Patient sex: M
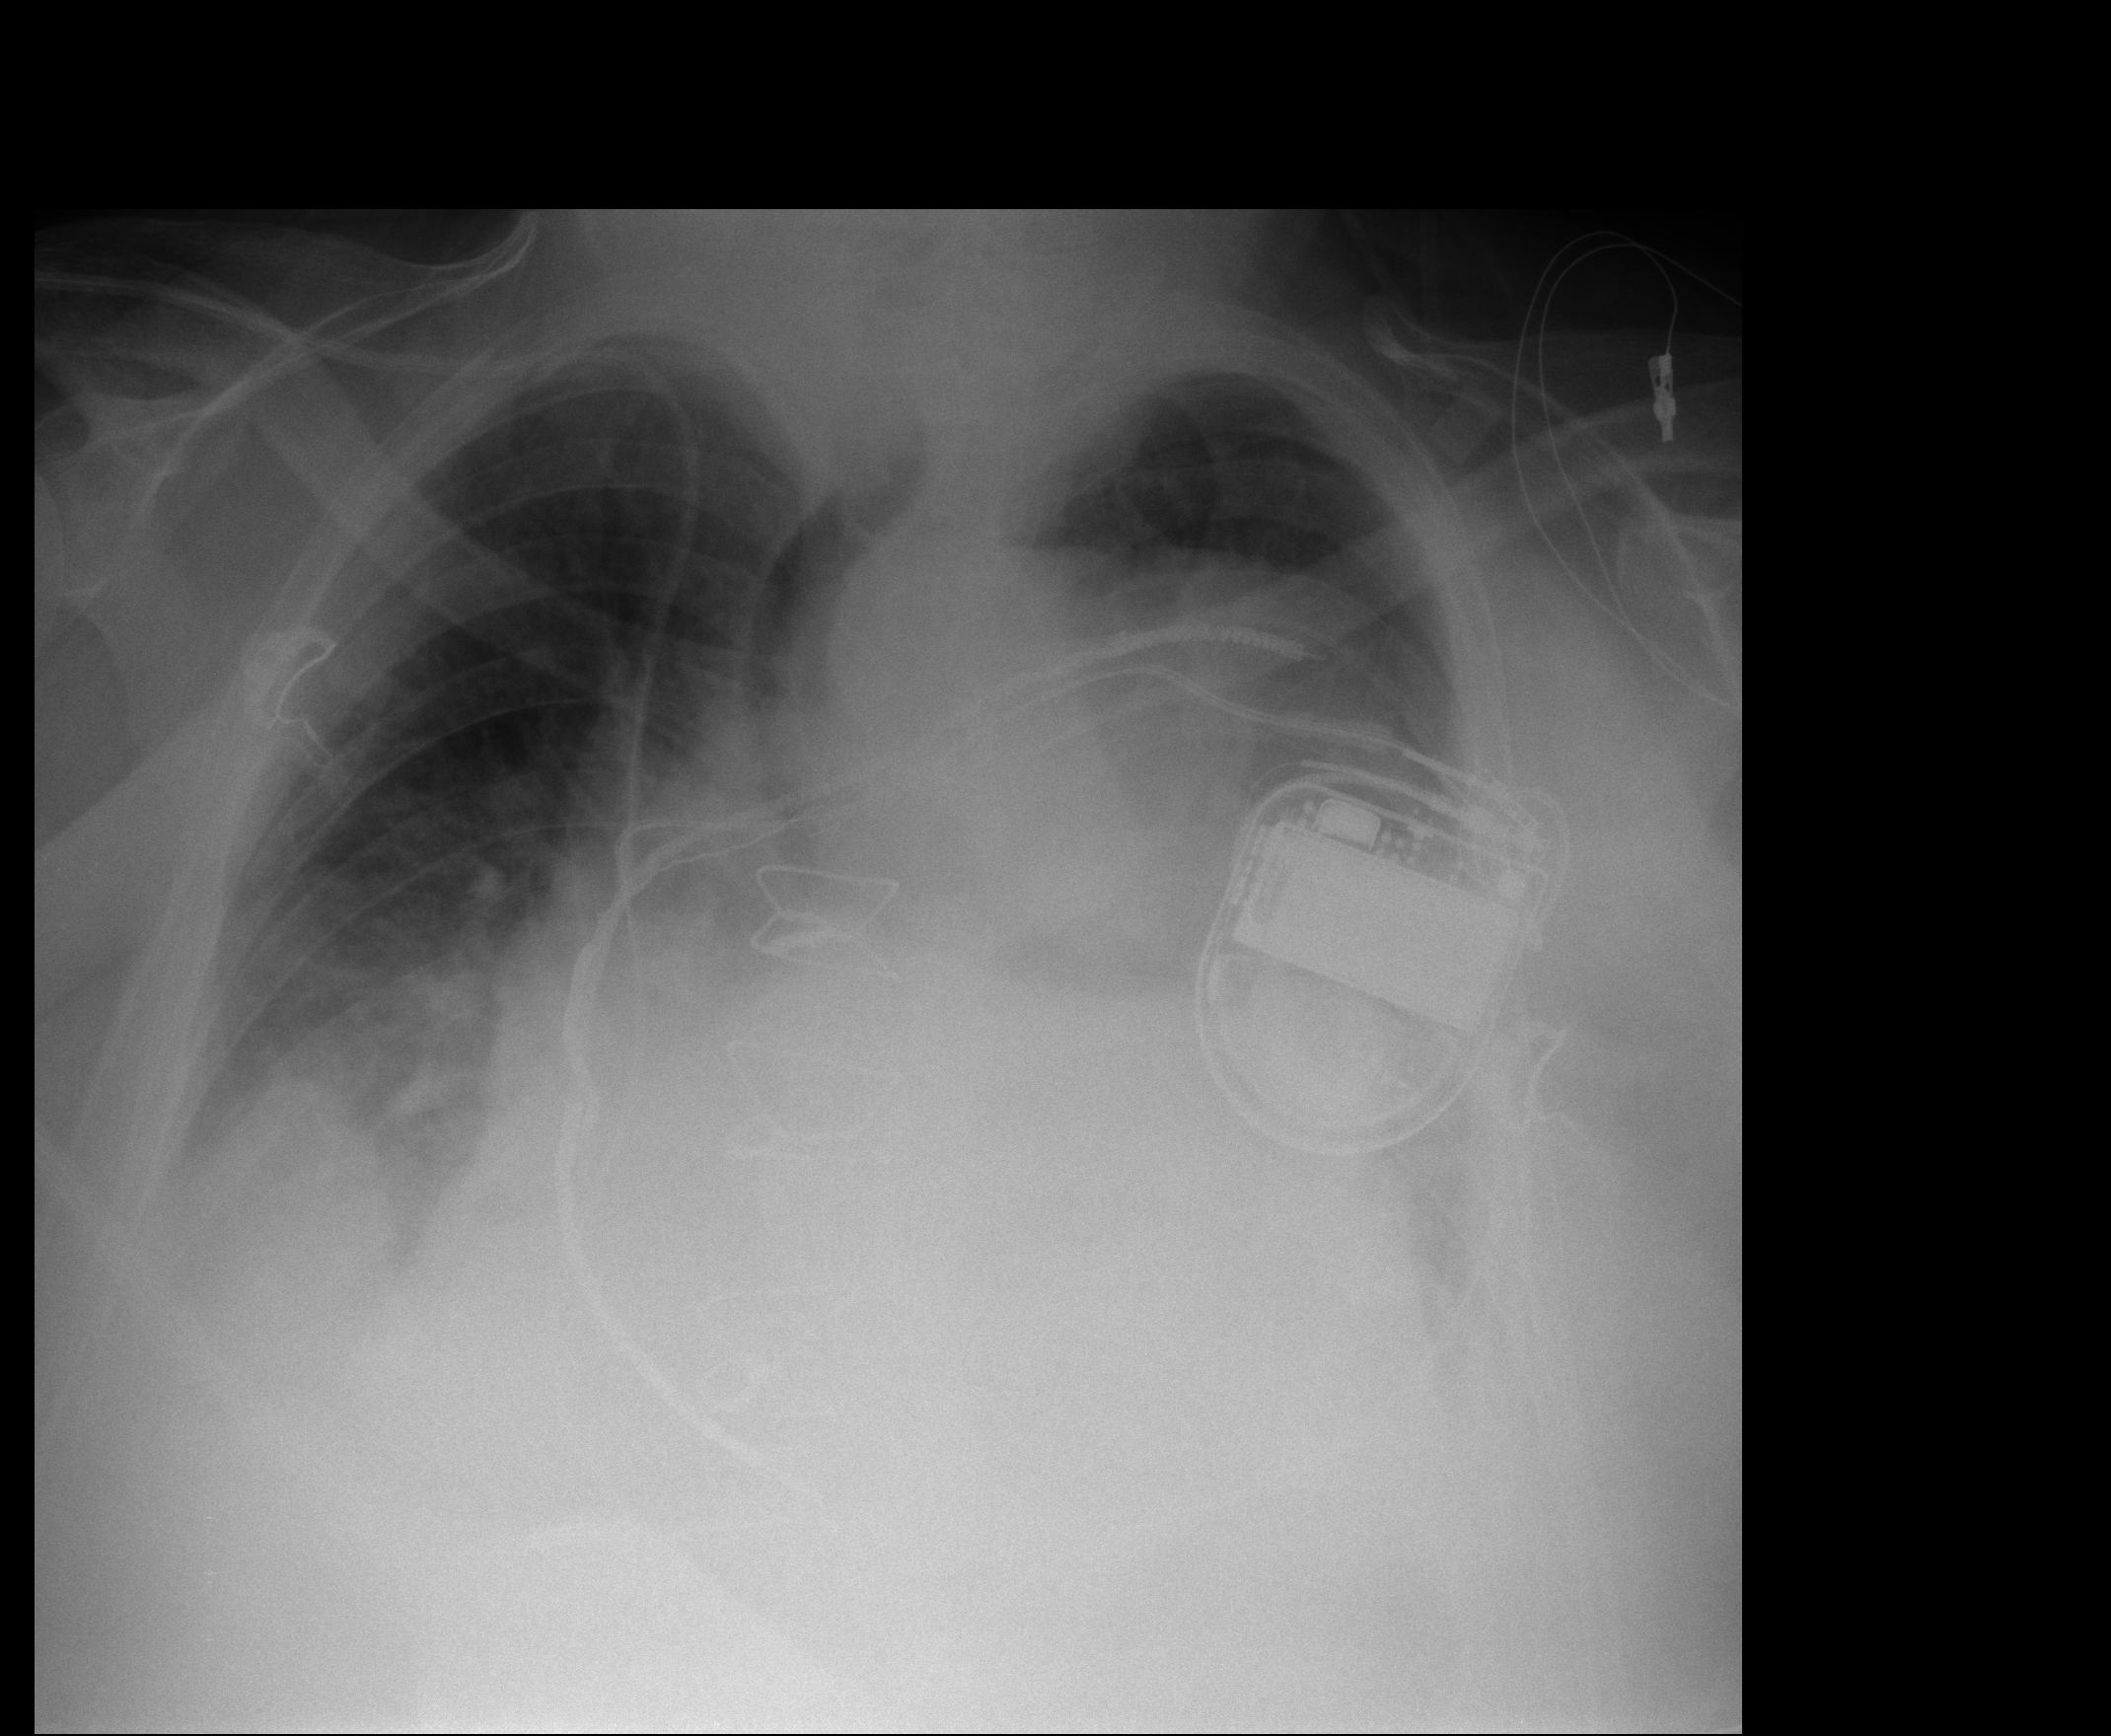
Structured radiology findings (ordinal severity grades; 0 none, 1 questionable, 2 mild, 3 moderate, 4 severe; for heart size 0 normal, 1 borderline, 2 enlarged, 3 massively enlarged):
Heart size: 3
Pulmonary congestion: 2
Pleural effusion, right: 2
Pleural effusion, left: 2
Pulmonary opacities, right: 1
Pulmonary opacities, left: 0
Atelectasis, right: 2
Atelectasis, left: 3